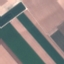
Label: AnnualCrop